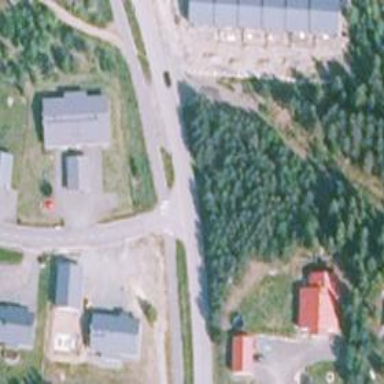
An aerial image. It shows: Uncontrolled crossing on the road.